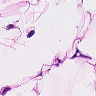
Metastatic tissue present: no